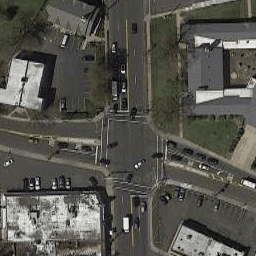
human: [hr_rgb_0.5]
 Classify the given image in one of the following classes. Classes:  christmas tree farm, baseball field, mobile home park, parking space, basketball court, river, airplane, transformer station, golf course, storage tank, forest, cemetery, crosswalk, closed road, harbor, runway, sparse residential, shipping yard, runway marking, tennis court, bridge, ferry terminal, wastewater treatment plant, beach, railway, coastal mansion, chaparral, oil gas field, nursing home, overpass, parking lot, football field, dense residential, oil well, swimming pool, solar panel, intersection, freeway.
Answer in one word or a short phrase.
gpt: intersection